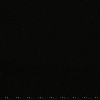
Label: space